Field crop: tomato
Growth stage: 1
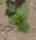
Species: solanum